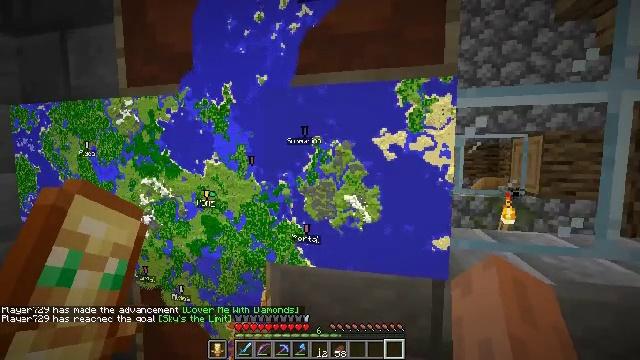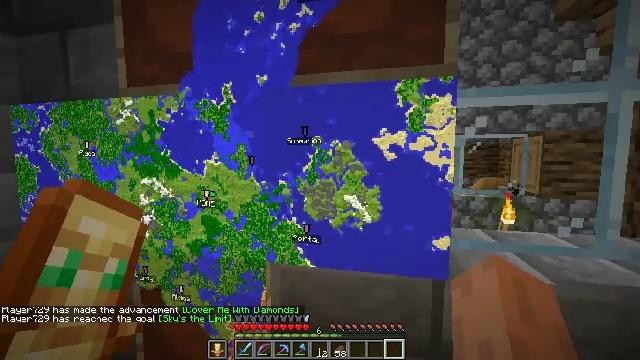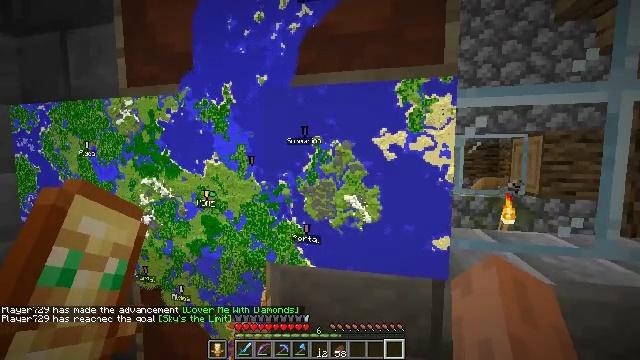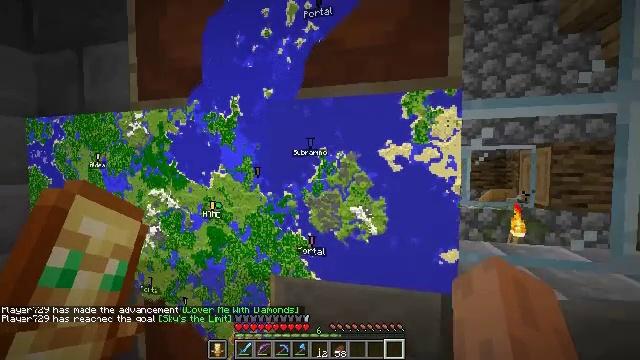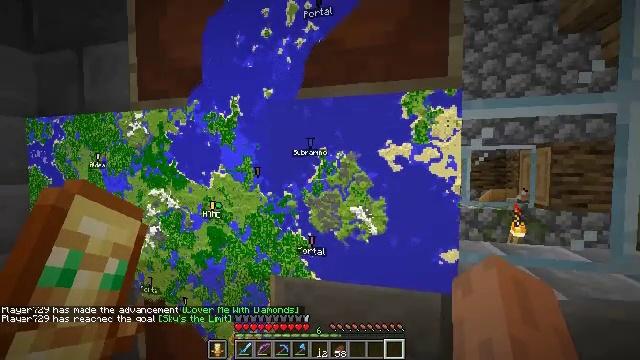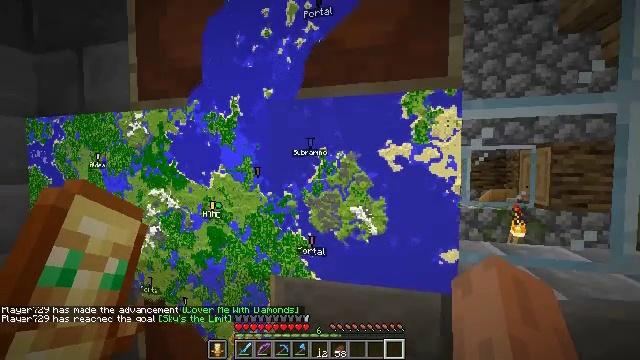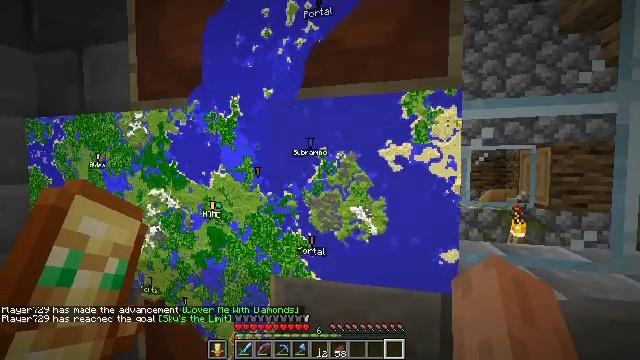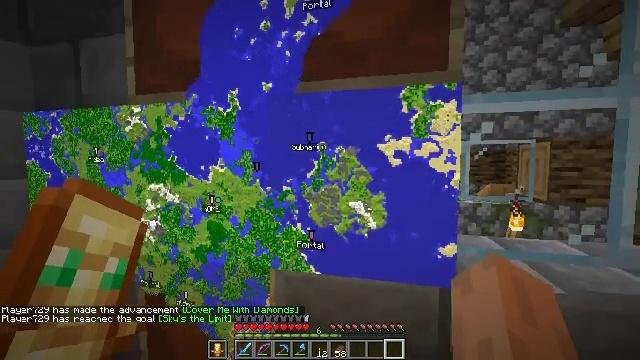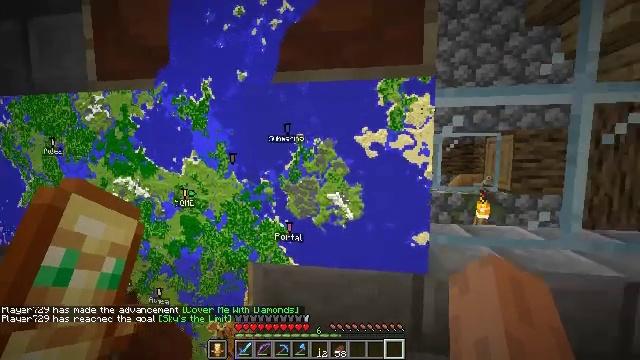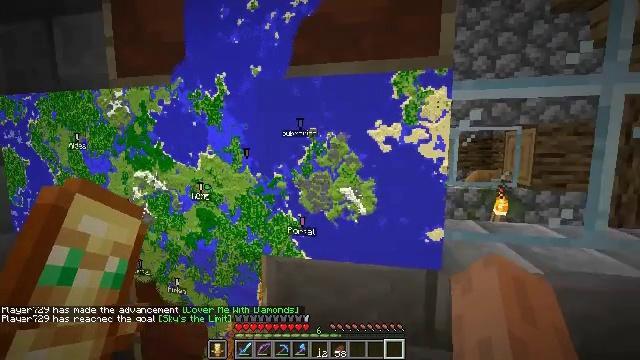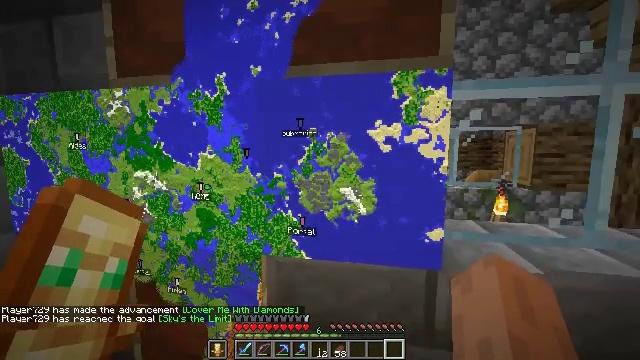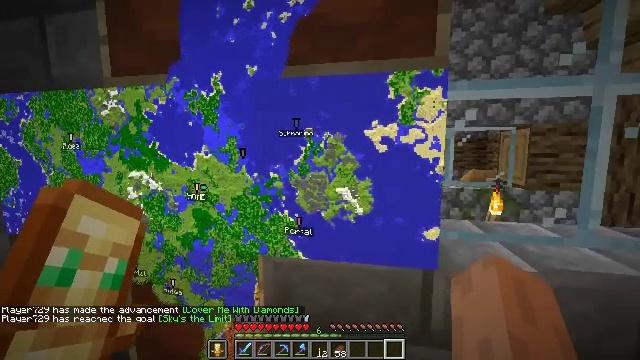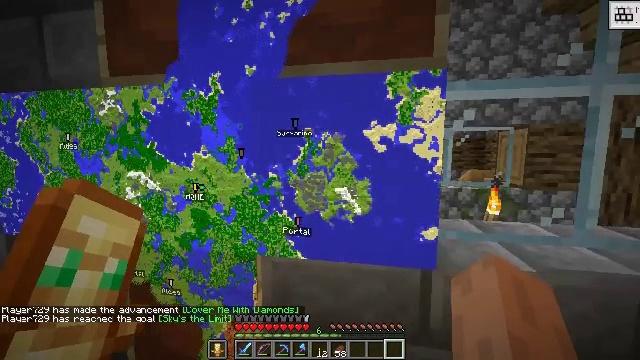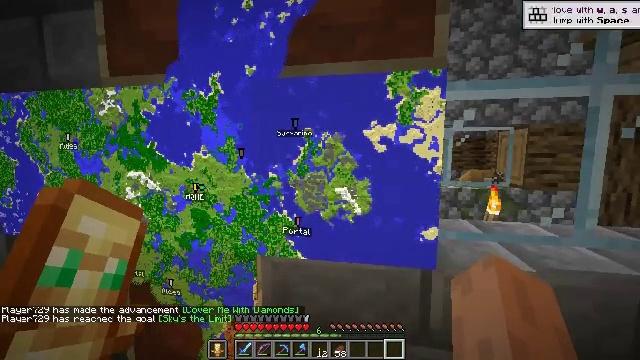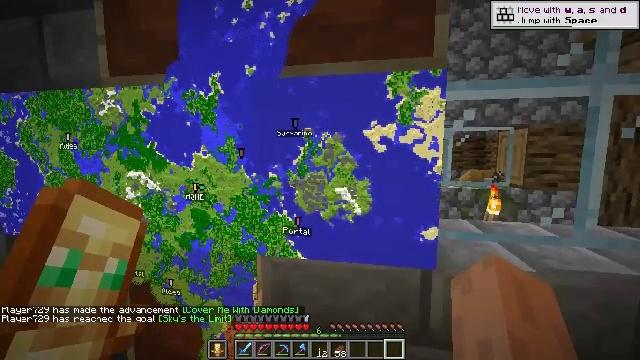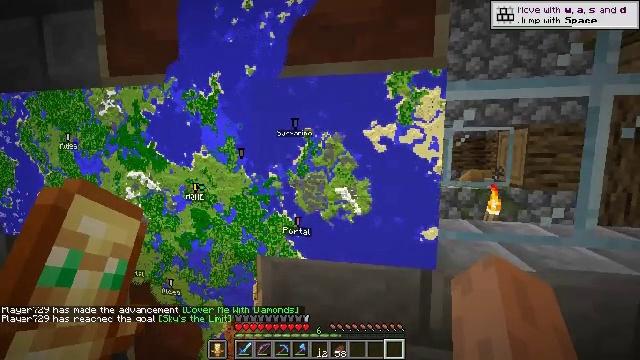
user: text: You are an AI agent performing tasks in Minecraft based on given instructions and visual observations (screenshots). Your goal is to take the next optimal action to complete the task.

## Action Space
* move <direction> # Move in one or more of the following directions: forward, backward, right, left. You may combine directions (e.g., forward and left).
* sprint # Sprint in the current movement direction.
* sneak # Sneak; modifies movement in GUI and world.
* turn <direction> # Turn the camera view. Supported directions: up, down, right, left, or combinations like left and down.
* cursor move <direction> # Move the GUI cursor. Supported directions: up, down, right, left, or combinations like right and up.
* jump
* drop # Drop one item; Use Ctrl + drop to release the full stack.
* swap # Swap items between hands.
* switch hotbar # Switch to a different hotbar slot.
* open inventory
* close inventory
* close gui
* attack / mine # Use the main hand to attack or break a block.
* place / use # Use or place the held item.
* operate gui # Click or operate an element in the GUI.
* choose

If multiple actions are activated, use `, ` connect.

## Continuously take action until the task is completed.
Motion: motion action
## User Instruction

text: craft item air
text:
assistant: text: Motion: no_op
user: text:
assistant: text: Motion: no_op
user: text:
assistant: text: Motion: turn left and up
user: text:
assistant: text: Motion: no_op
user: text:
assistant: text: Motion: no_op
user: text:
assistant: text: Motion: no_op
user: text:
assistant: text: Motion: turn down
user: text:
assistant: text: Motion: turn right and down
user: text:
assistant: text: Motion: turn left and down
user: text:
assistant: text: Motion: no_op
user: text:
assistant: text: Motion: no_op
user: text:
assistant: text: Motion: no_op
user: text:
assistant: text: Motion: no_op
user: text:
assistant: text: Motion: no_op
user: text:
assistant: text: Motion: no_op
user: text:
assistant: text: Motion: no_op
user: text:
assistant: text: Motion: no_op
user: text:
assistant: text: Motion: no_op
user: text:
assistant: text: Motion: no_op
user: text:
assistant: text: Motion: turn left
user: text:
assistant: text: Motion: no_op
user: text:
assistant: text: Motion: no_op
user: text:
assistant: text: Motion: no_op
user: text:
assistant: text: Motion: no_op
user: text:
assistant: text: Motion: no_op
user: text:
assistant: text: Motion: open inventory
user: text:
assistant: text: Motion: cursor move left and up, open inventory
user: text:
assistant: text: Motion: cursor move right
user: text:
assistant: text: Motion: cursor move right
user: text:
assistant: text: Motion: cursor move right and down